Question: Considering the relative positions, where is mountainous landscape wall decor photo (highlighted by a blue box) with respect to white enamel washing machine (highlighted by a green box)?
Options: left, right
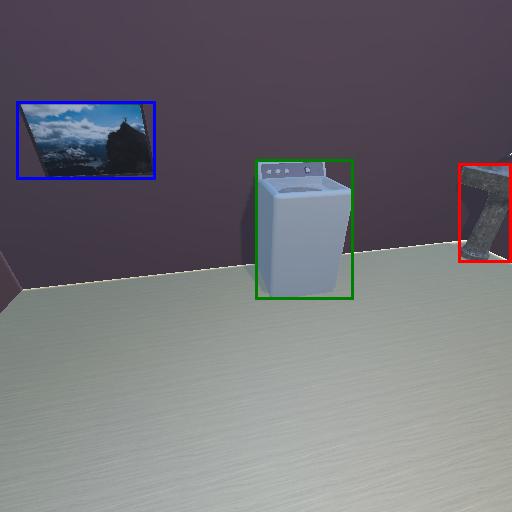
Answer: left